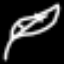
Label: leaf